Chest X-ray. View position: AP
Patient age: 27
Patient sex: F
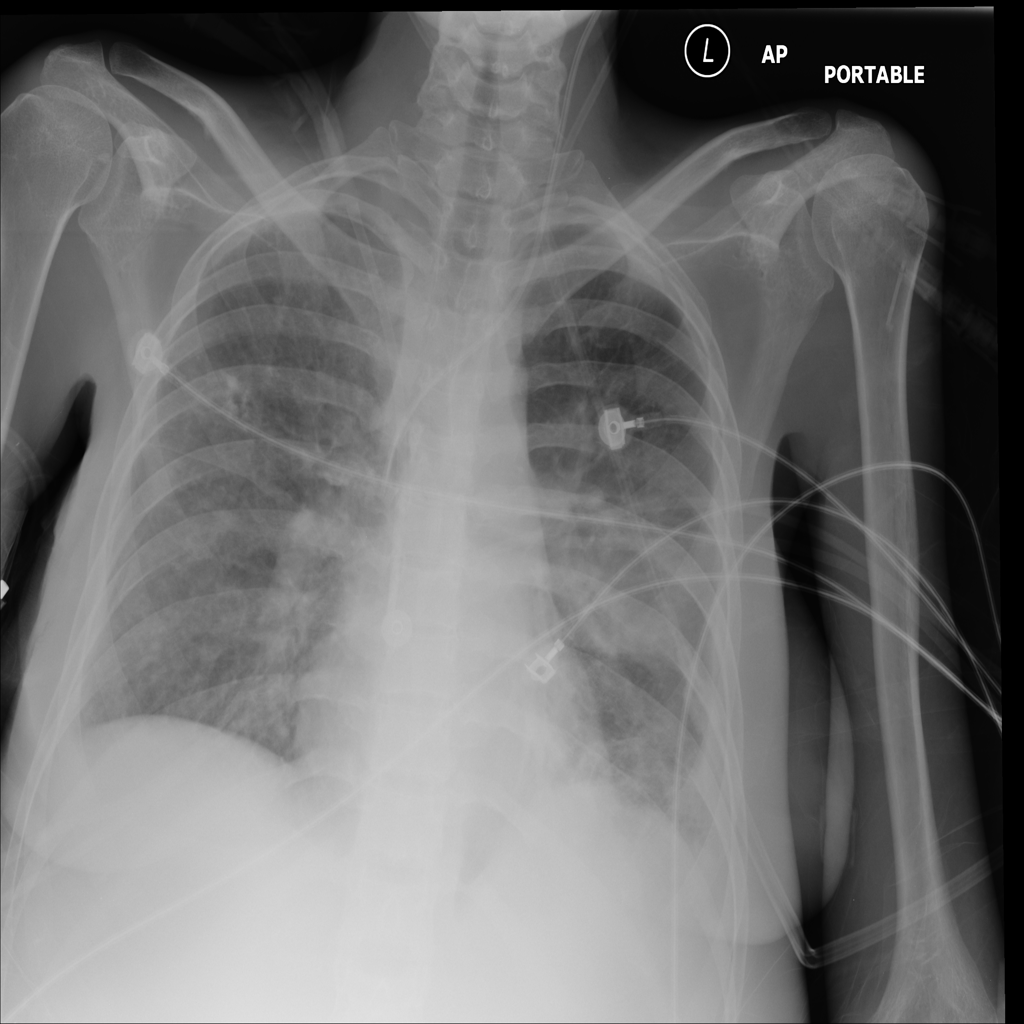
Finding: Pneumothorax